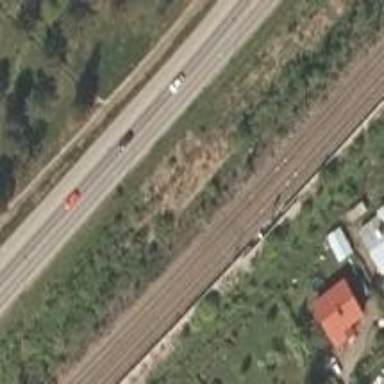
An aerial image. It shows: Railway signal.